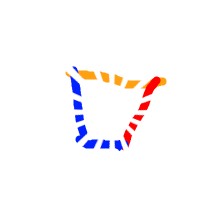
Shape: trapezoid